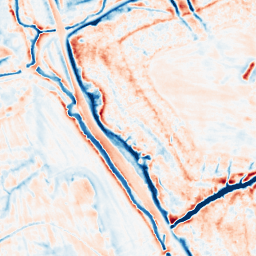
Category: multiscale
Decomposition family: dog_multiscale
Decomposition parameters: sigma_ratio: 2
n_scales: 3
base_sigma: 0.5
Upsampling method: sinc_hamming
Upsampling parameters: scale: 2
kernel_size: 4
Upsampling scale: 2